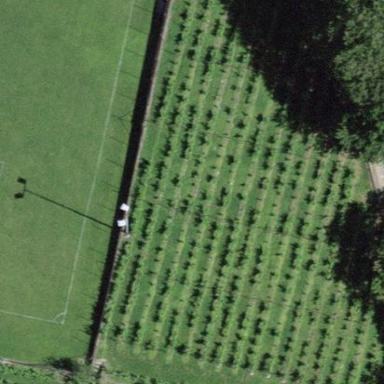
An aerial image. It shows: Beautiful vineyard in the countryside.